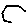
Label: hexagon